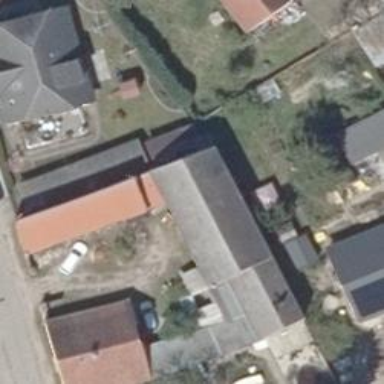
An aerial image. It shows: Stable with yellow exterior. The roof is made of red roof tiles in skillion shape.